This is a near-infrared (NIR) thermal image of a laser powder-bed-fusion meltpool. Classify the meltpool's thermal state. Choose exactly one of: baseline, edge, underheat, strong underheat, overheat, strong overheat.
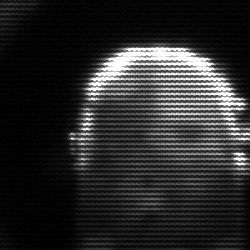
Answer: baseline